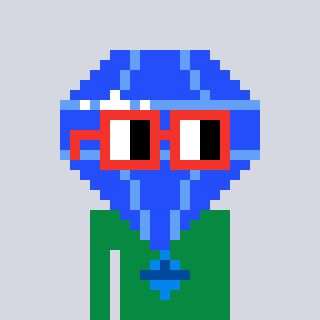
a pixel art character with square red glasses, a blue diamond-shaped head and a green-colored body on a cool background